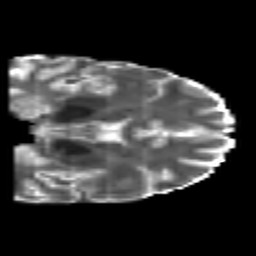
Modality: T2w
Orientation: coronal
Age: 27
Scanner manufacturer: philips
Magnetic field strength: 3 T
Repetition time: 8.6 s
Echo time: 0.127 s